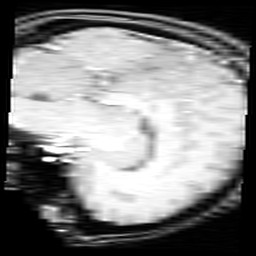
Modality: inplaneT1
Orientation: sagittal
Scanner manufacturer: ge
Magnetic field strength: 3 T
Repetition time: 0.25 s
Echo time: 0.0036 s